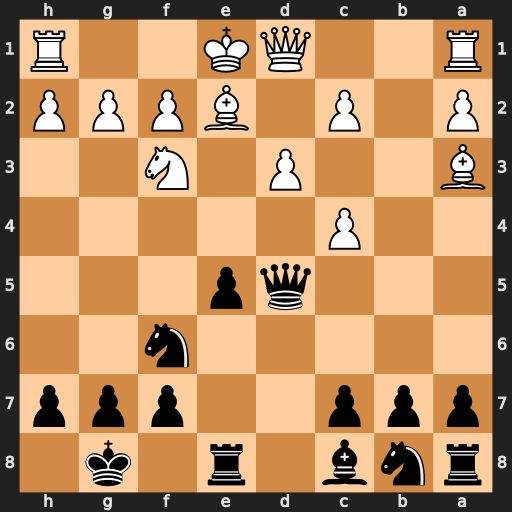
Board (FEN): rnb1r1k1/ppp2ppp/5n2/3qp3/2P5/B2P1N2/P1P1BPPP/R2QK2R
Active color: b
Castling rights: KQ
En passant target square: -
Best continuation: Qa5+ Nd2 Qxa3